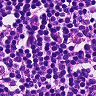
Metastatic tissue present: no